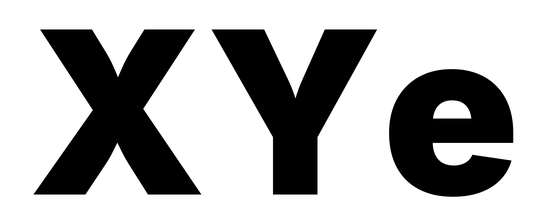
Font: Inter_Black